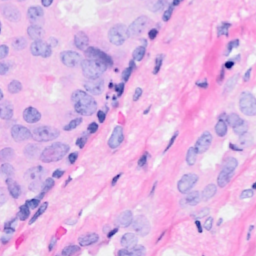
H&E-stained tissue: Breast